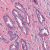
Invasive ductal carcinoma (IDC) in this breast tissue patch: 1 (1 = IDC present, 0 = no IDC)